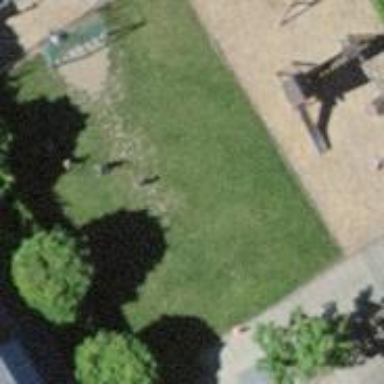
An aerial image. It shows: Playground area for leisure activities on the land.